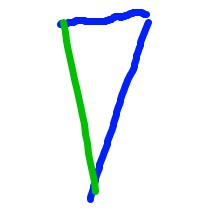
Shape: triangle